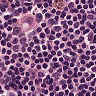
Metastatic tissue present: no